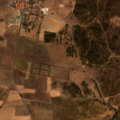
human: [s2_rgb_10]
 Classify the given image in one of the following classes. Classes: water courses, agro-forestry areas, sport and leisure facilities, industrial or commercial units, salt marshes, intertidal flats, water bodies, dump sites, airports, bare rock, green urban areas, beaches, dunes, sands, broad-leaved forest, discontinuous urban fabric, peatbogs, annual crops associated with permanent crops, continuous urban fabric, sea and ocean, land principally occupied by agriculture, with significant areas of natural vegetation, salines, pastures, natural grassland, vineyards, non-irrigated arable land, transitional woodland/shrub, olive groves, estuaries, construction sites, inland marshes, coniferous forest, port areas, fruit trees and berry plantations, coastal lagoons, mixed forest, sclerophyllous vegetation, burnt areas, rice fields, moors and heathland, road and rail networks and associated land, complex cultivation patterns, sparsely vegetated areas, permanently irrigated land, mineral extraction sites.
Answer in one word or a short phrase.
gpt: discontinuous urban fabric, non-irrigated arable land, olive groves, pastures, complex cultivation patterns, broad-leaved forest, transitional woodland/shrub